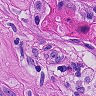
Metastatic tissue present: yes